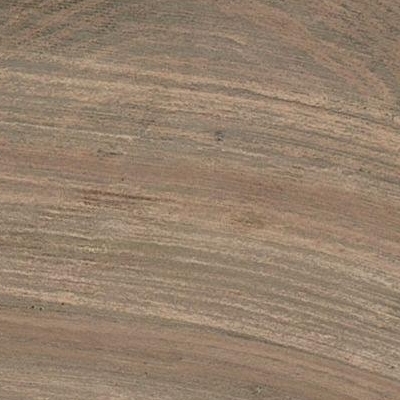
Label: bField